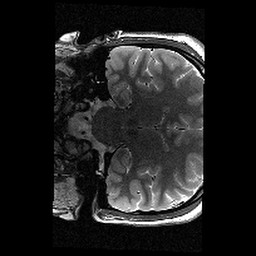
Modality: T2w
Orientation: coronal
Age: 12
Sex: female
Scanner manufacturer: siemens
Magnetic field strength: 3 T
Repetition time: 9.23 s
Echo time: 0.067 s